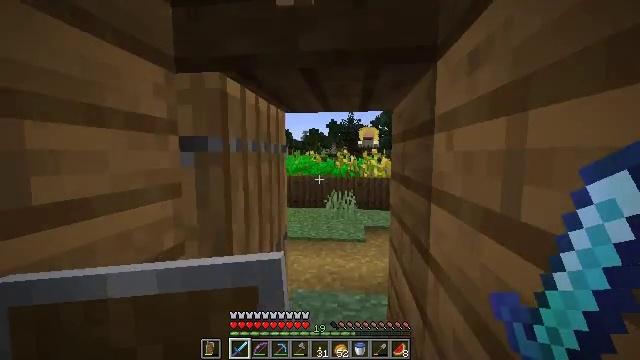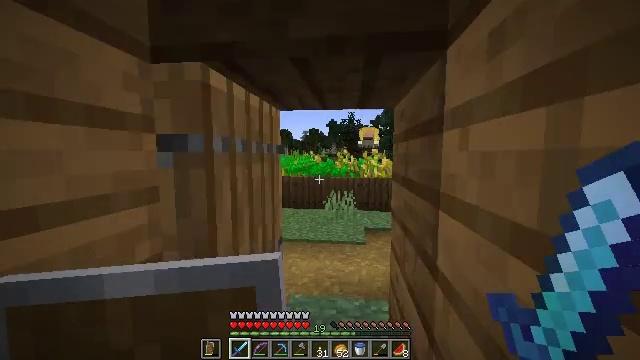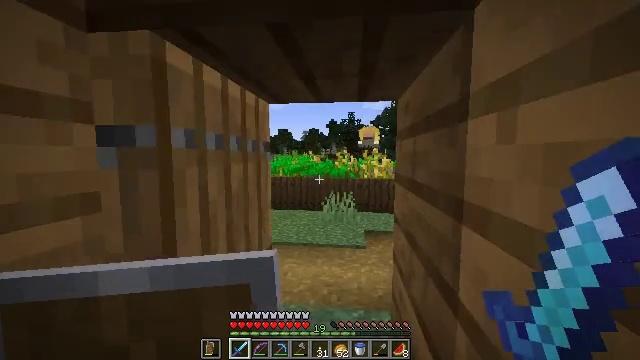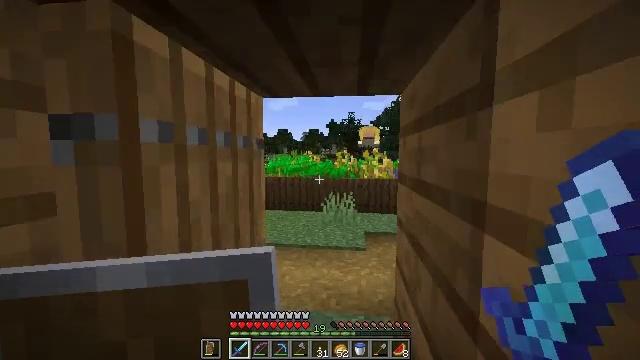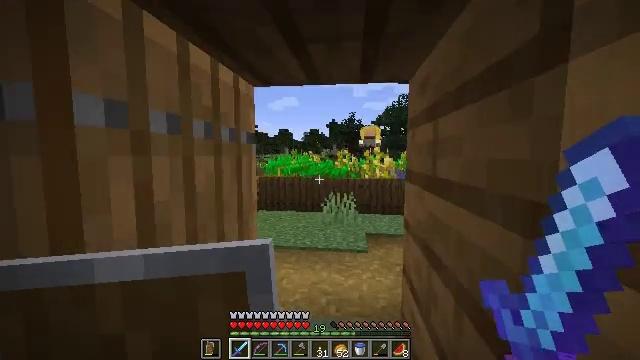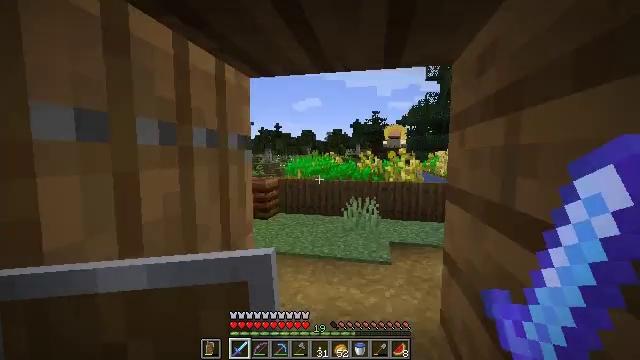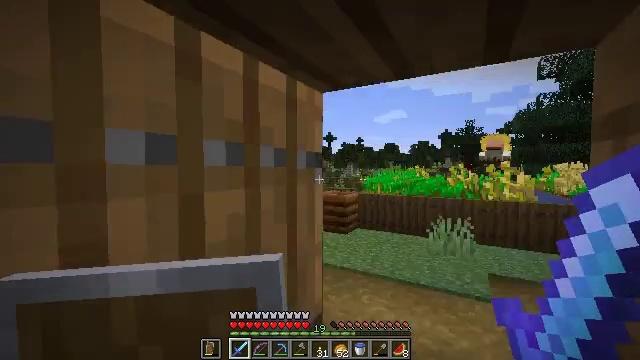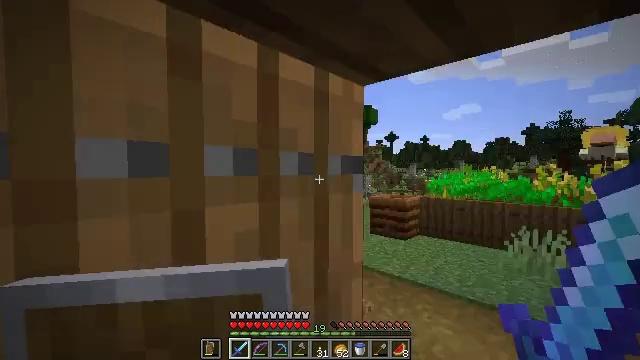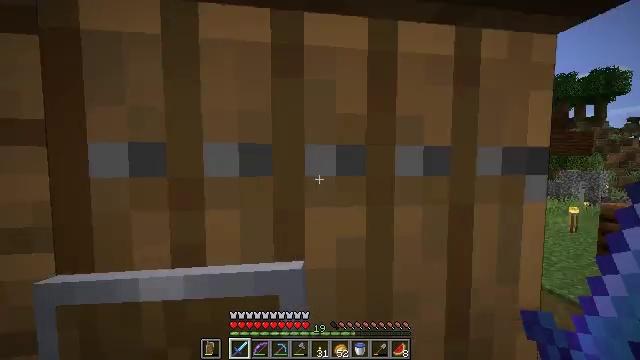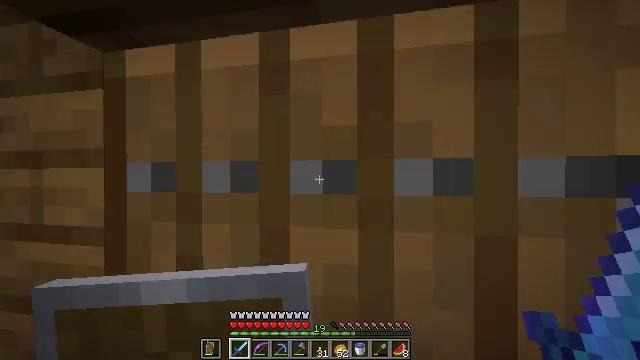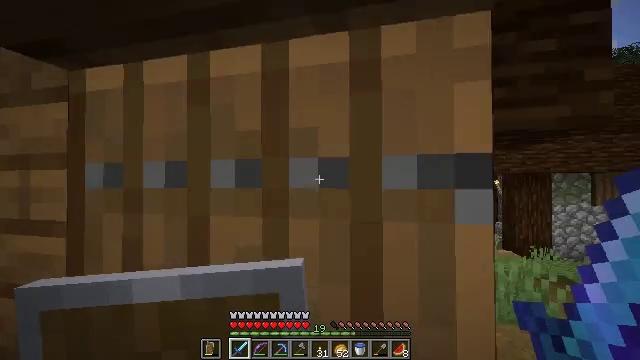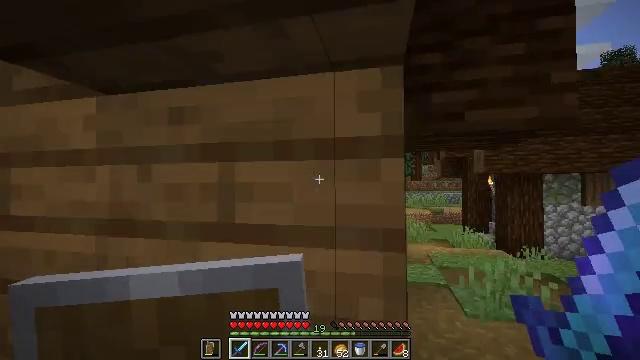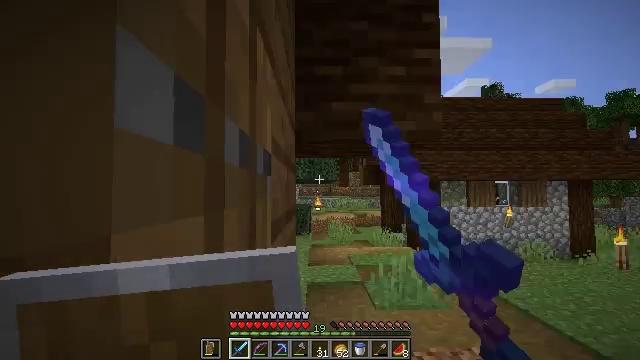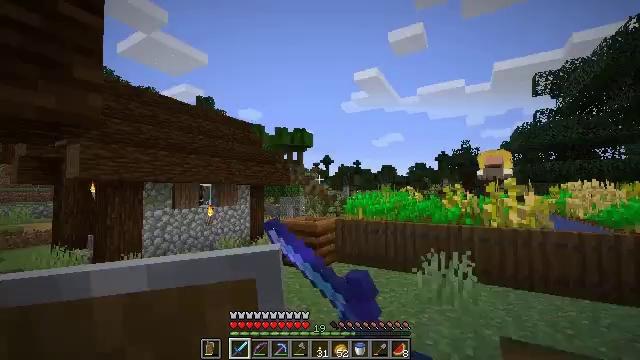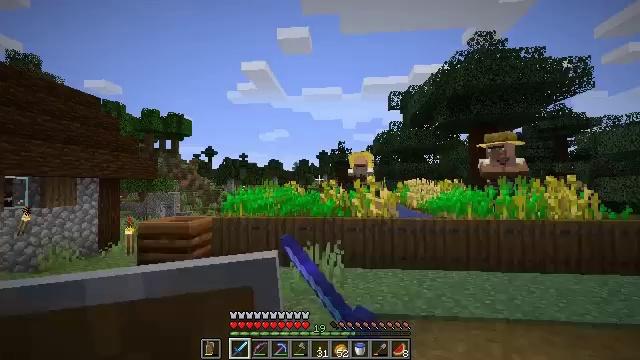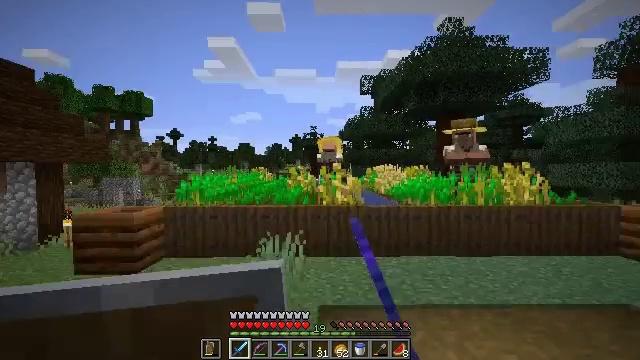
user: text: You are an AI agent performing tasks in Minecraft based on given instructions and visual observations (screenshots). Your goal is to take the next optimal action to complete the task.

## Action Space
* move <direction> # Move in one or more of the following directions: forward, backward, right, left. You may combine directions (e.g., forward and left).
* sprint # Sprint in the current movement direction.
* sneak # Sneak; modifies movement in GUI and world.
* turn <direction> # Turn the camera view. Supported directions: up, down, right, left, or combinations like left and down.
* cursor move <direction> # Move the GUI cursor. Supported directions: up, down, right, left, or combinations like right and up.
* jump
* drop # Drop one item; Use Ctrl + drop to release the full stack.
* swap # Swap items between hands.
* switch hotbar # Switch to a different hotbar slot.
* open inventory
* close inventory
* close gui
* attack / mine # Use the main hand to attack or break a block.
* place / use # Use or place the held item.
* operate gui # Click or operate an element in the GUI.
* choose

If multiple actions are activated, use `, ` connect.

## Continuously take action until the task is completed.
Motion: motion action
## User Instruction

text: Pull up beetroots from the soil.
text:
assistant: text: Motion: move forward and move right
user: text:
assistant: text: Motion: move forward and move right
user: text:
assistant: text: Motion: move forward
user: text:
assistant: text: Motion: move forward
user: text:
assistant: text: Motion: move forward and move right, turn left
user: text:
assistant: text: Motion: move forward and move right, turn left and up
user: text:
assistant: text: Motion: move forward and move right, turn left
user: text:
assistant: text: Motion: move forward and move right, turn left and down
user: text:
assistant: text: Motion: move back and move right, turn left and up
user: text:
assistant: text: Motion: move back and move right, turn left
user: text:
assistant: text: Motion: move back and move right, use / place
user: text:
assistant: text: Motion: move back and move right, turn right and up, use / place
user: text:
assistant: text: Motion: move forward and move right, turn right
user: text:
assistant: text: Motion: move forward and move right, turn right and down
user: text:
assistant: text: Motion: move forward and move right, turn right and down
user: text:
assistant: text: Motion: move forward, turn right and down
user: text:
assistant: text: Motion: move forward, sprint, turn right and up
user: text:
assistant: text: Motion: move forward, sprint, turn right and down
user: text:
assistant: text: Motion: move forward, sprint, turn right and down
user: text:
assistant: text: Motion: move forward, sprint, turn right
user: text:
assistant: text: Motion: move forward, sprint, turn right
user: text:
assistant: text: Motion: move forward
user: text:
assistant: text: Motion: move forward
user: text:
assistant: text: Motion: move forward, turn right
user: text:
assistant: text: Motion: move forward, turn right and up
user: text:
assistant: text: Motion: move forward, turn right
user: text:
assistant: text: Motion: move forward, jump
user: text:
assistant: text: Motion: move forward, jump
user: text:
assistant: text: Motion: move forward
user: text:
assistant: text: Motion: move forward